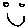
Label: smiley face